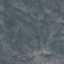
Land use / land cover: HerbaceousVegetation